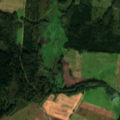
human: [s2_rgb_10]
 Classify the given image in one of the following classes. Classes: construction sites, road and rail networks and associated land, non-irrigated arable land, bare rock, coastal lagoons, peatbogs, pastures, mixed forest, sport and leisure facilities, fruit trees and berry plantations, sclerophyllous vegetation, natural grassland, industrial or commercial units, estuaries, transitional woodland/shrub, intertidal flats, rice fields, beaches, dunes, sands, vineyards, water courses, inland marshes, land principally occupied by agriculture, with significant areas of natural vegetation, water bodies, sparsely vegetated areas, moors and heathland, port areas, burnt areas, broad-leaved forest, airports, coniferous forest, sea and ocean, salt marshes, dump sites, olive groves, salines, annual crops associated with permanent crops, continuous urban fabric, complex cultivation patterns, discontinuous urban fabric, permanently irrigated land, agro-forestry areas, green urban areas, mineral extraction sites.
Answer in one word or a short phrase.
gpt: non-irrigated arable land, complex cultivation patterns, broad-leaved forest, mixed forest